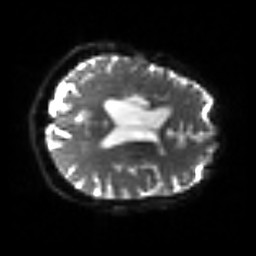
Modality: sbref
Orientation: axial
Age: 75
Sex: female
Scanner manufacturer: siemens
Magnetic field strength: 3 T
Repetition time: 3.2 s
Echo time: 0.081 s